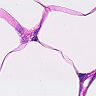
Metastatic tissue present: no